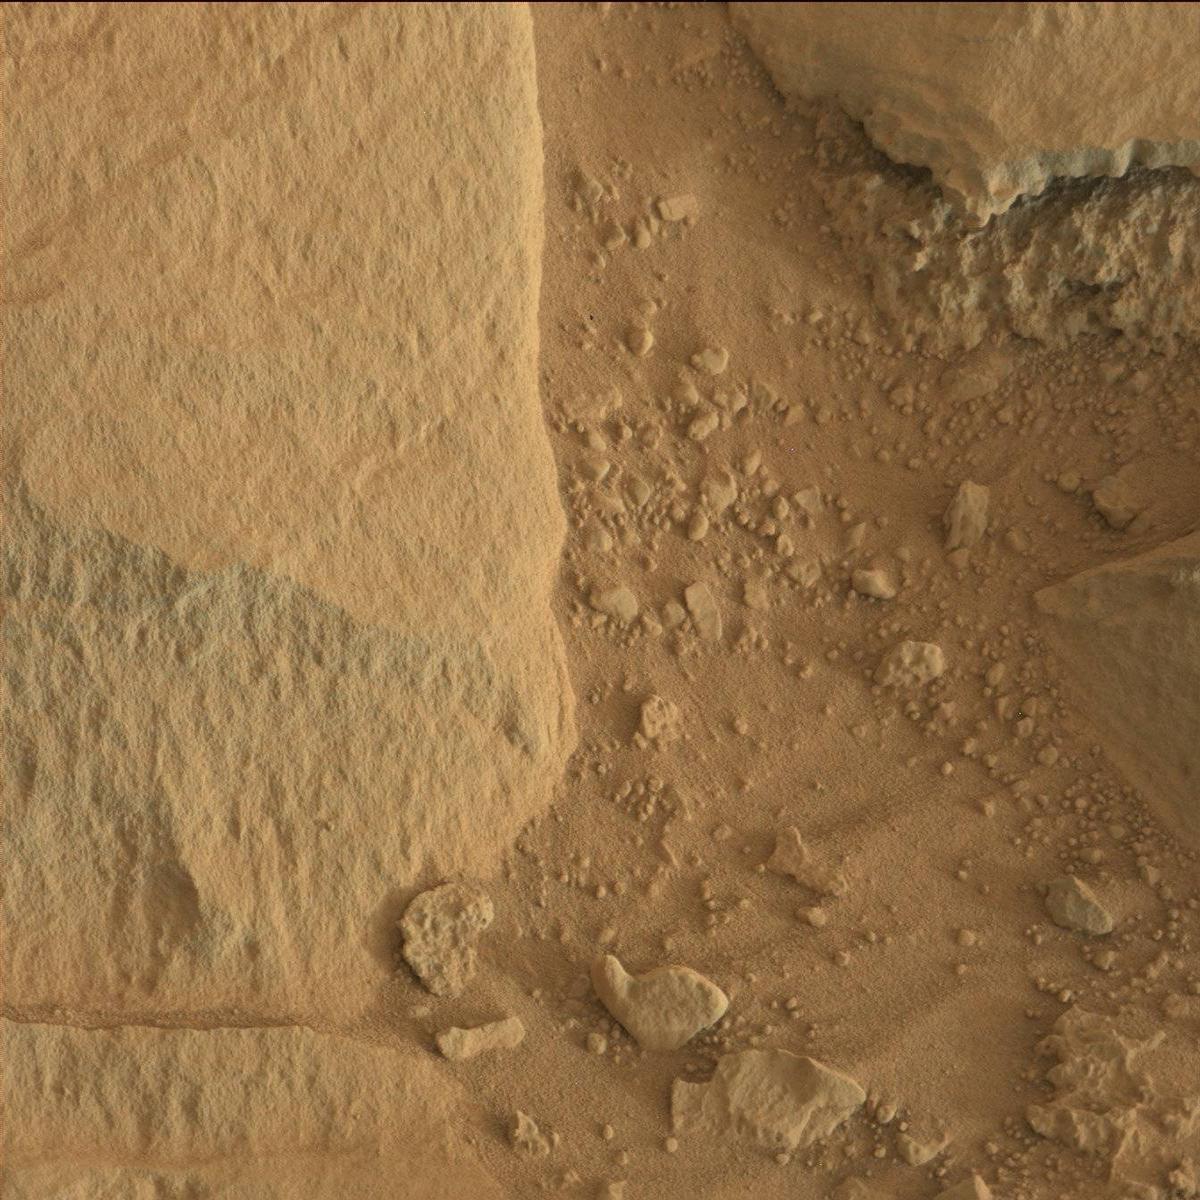
Terrain classes present: Bedrock, Rock, Sand / Soil